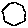
Label: hexagon